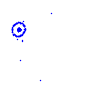
Particle: electron